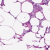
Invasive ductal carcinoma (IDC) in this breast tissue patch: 0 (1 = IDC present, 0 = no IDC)